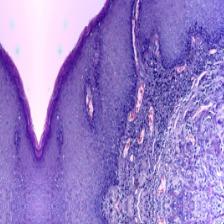
Diagnosis: Normal